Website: walmart
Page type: payment
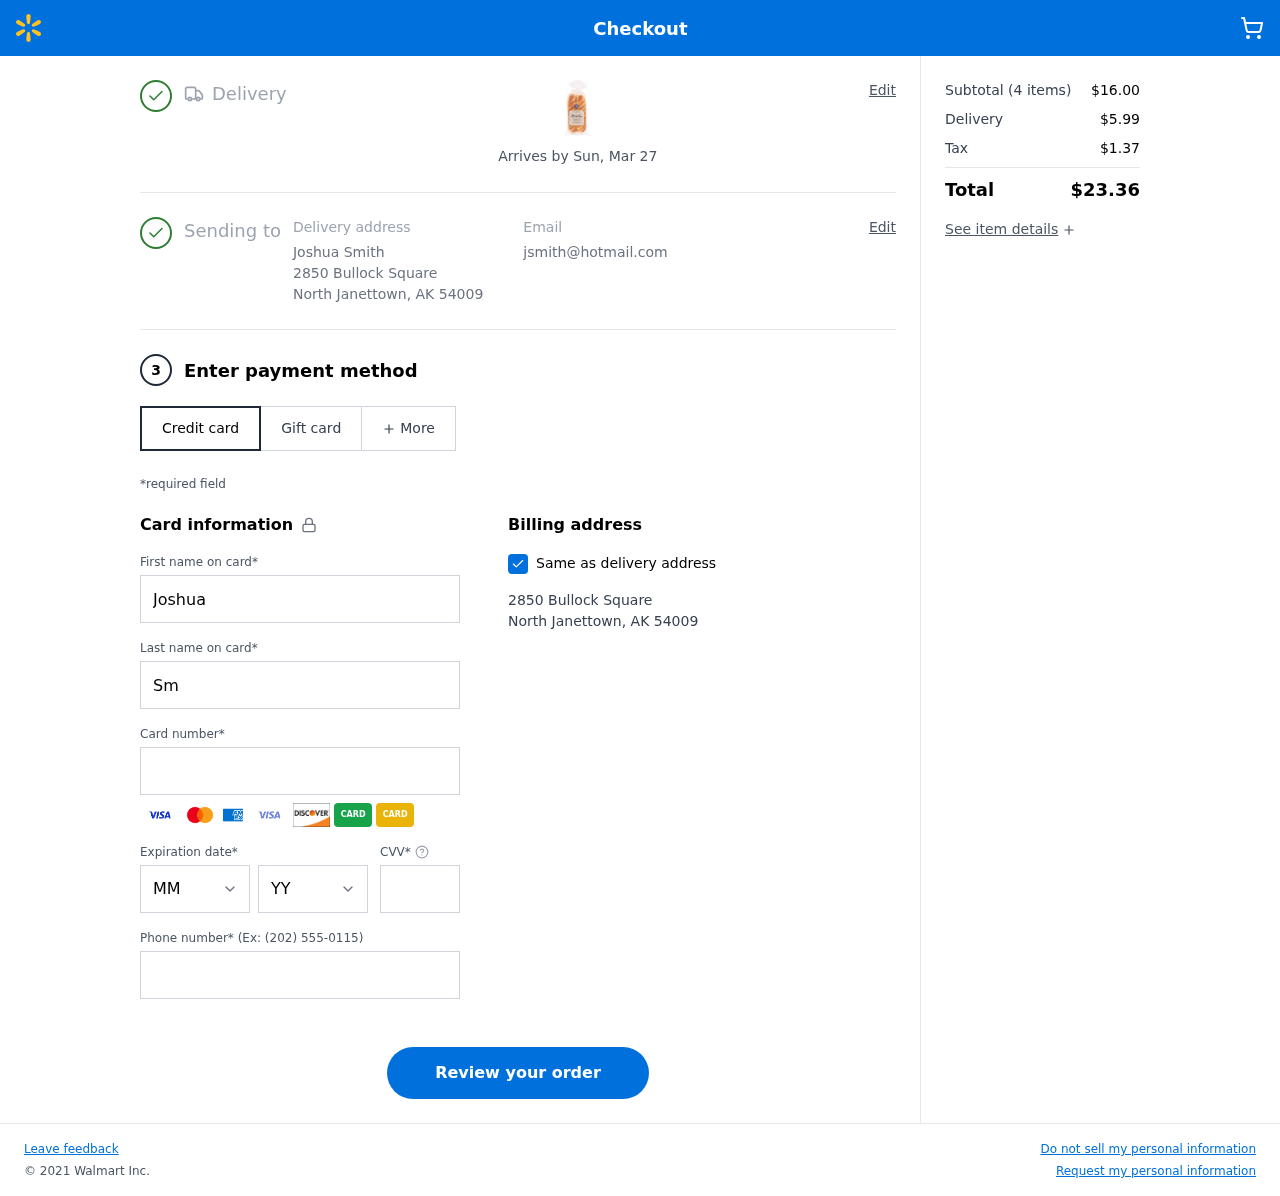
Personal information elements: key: PII_CARD_CVV
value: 1521
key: PII_CARD_EXPIRY_MONTH
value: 01
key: PII_CARD_EXPIRY_YEAR
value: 30
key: PII_CARD_NUMBER
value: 3438 9902 1948 089
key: PII_CITY
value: North Janettown
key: PII_EMAIL
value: jsmith@hotmail.com
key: PII_FIRSTNAME
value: Joshua
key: PII_FULLNAME
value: Joshua Smith
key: PII_LASTNAME
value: Smith
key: PII_PHONE
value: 5972588340
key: PII_POSTCODE
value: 54009
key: PII_STATE_ABBR
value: AK
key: PII_STREET
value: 2850 Bullock Square
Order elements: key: ORDER_DELIVERY_DATE
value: Arrives by Sun, Mar 27
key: ORDER_NUM_ITEMS
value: (4 items)
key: ORDER_SUBTOTAL
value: $16.00
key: ORDER_SHIPPING_COST
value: $5.99
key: ORDER_TAX
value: $1.37
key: ORDER_TOTAL
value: $23.36